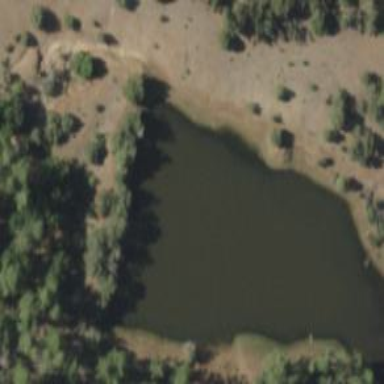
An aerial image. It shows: Reservoir area.